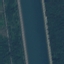
Land use / land cover: River